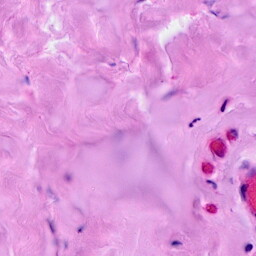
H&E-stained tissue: Breast